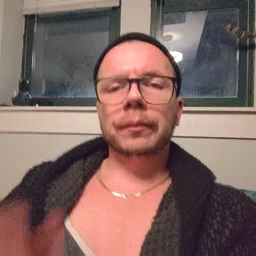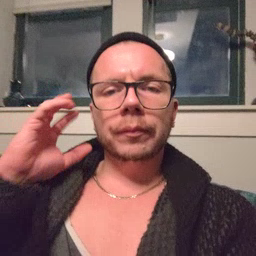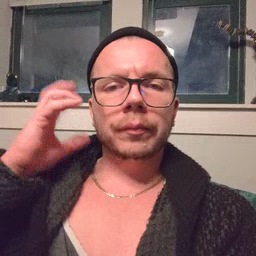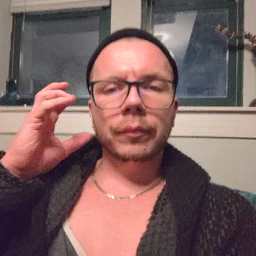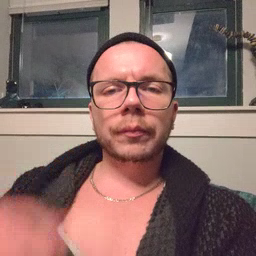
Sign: radio